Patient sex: M
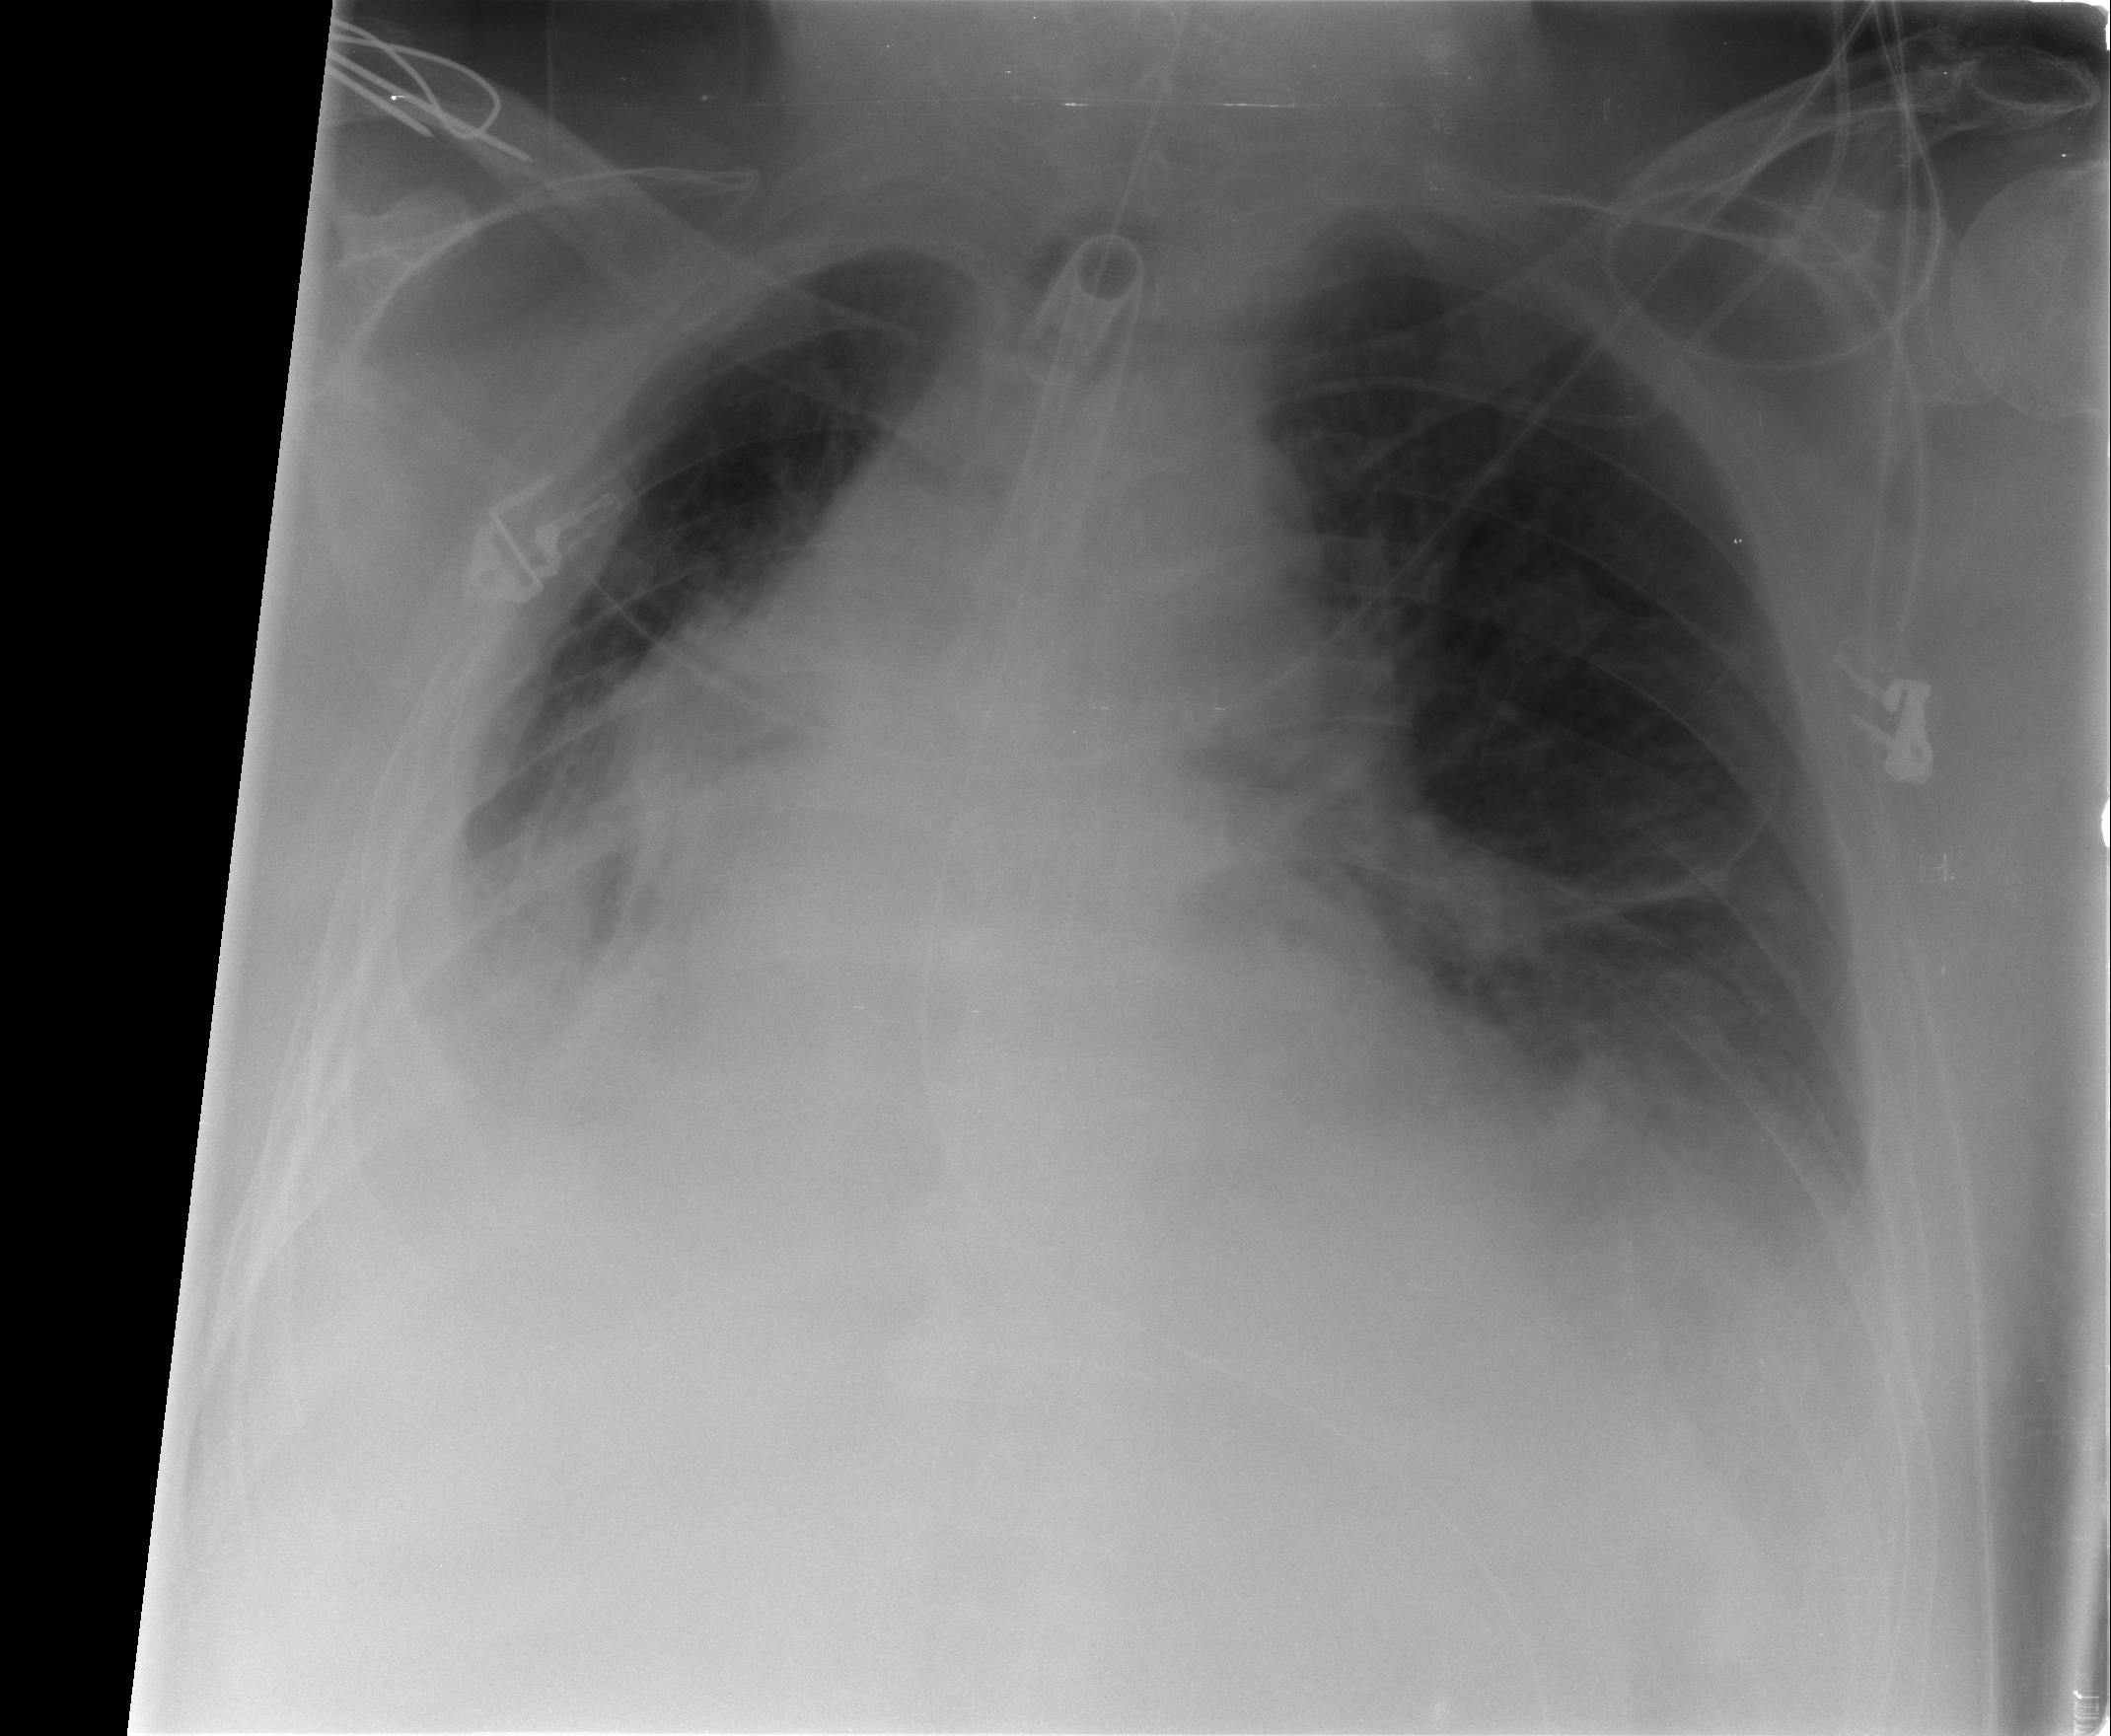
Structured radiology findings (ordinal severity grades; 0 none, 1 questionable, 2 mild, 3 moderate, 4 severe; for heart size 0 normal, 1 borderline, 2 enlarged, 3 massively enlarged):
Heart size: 2
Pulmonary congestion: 1
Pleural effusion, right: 3
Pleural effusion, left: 2
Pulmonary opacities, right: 0
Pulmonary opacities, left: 0
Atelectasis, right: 3
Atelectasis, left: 2